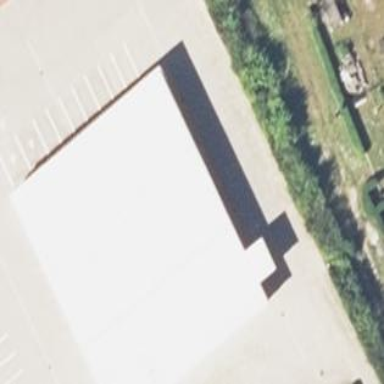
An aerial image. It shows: Building.